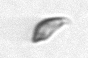
Label: Cryptophyta